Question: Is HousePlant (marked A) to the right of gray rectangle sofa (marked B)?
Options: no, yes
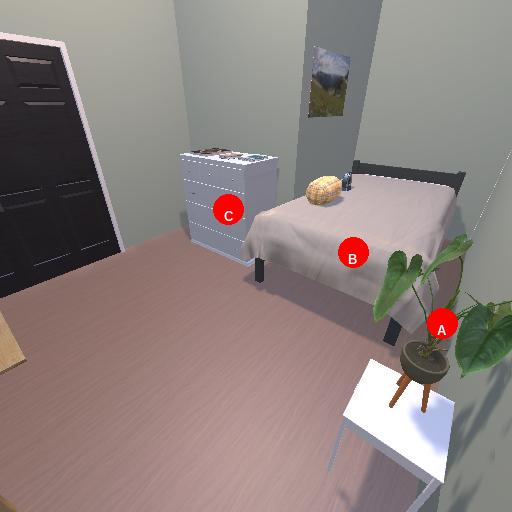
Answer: no